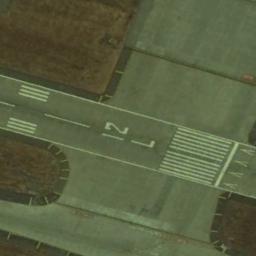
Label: runway